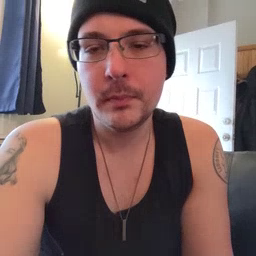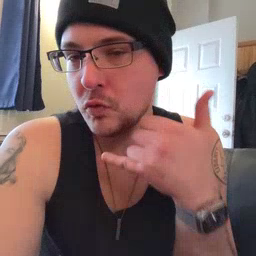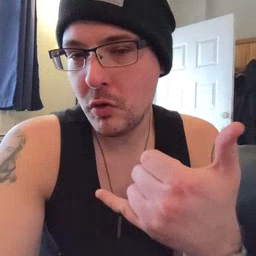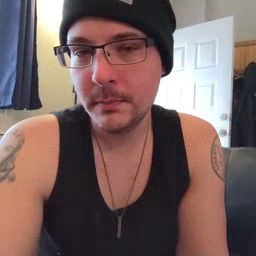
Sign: callonphone